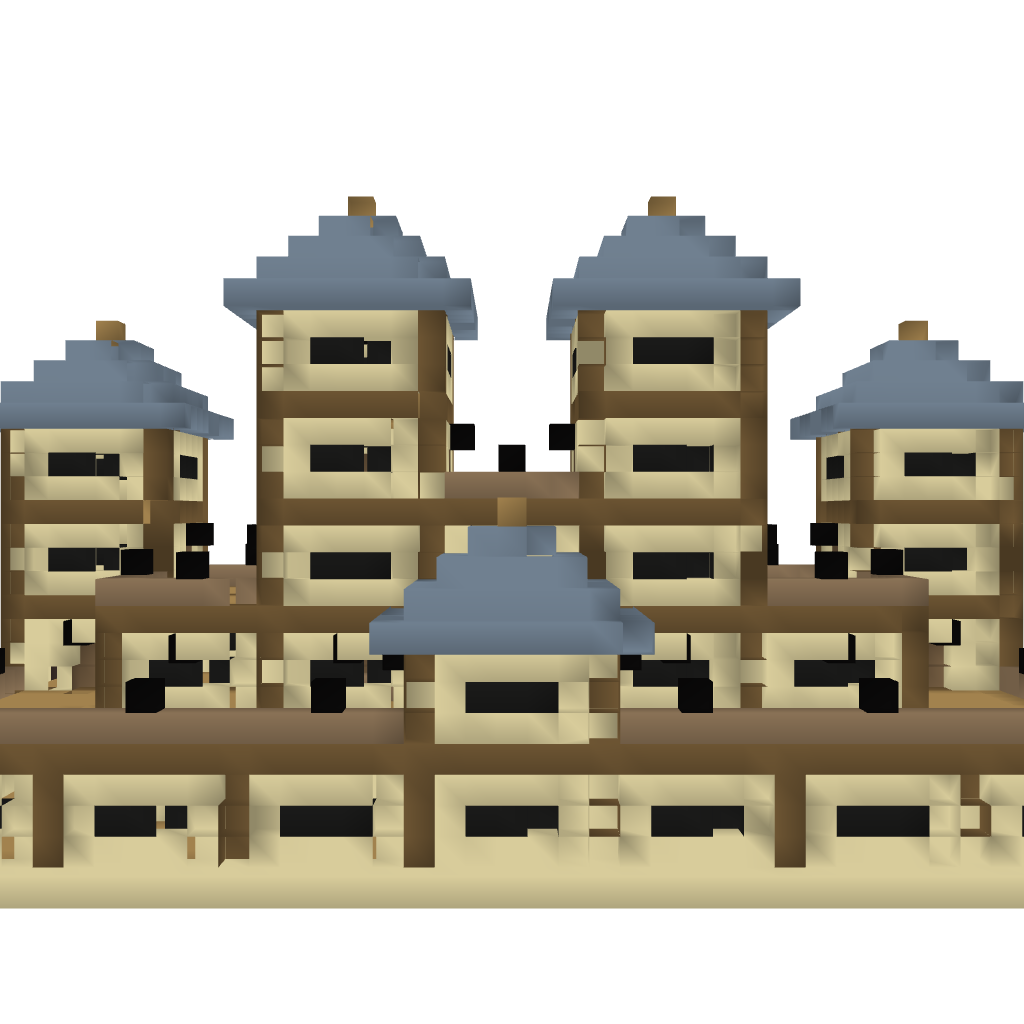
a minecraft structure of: Desert Mansion (Not Furnished)